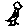
Label: bird